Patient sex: F
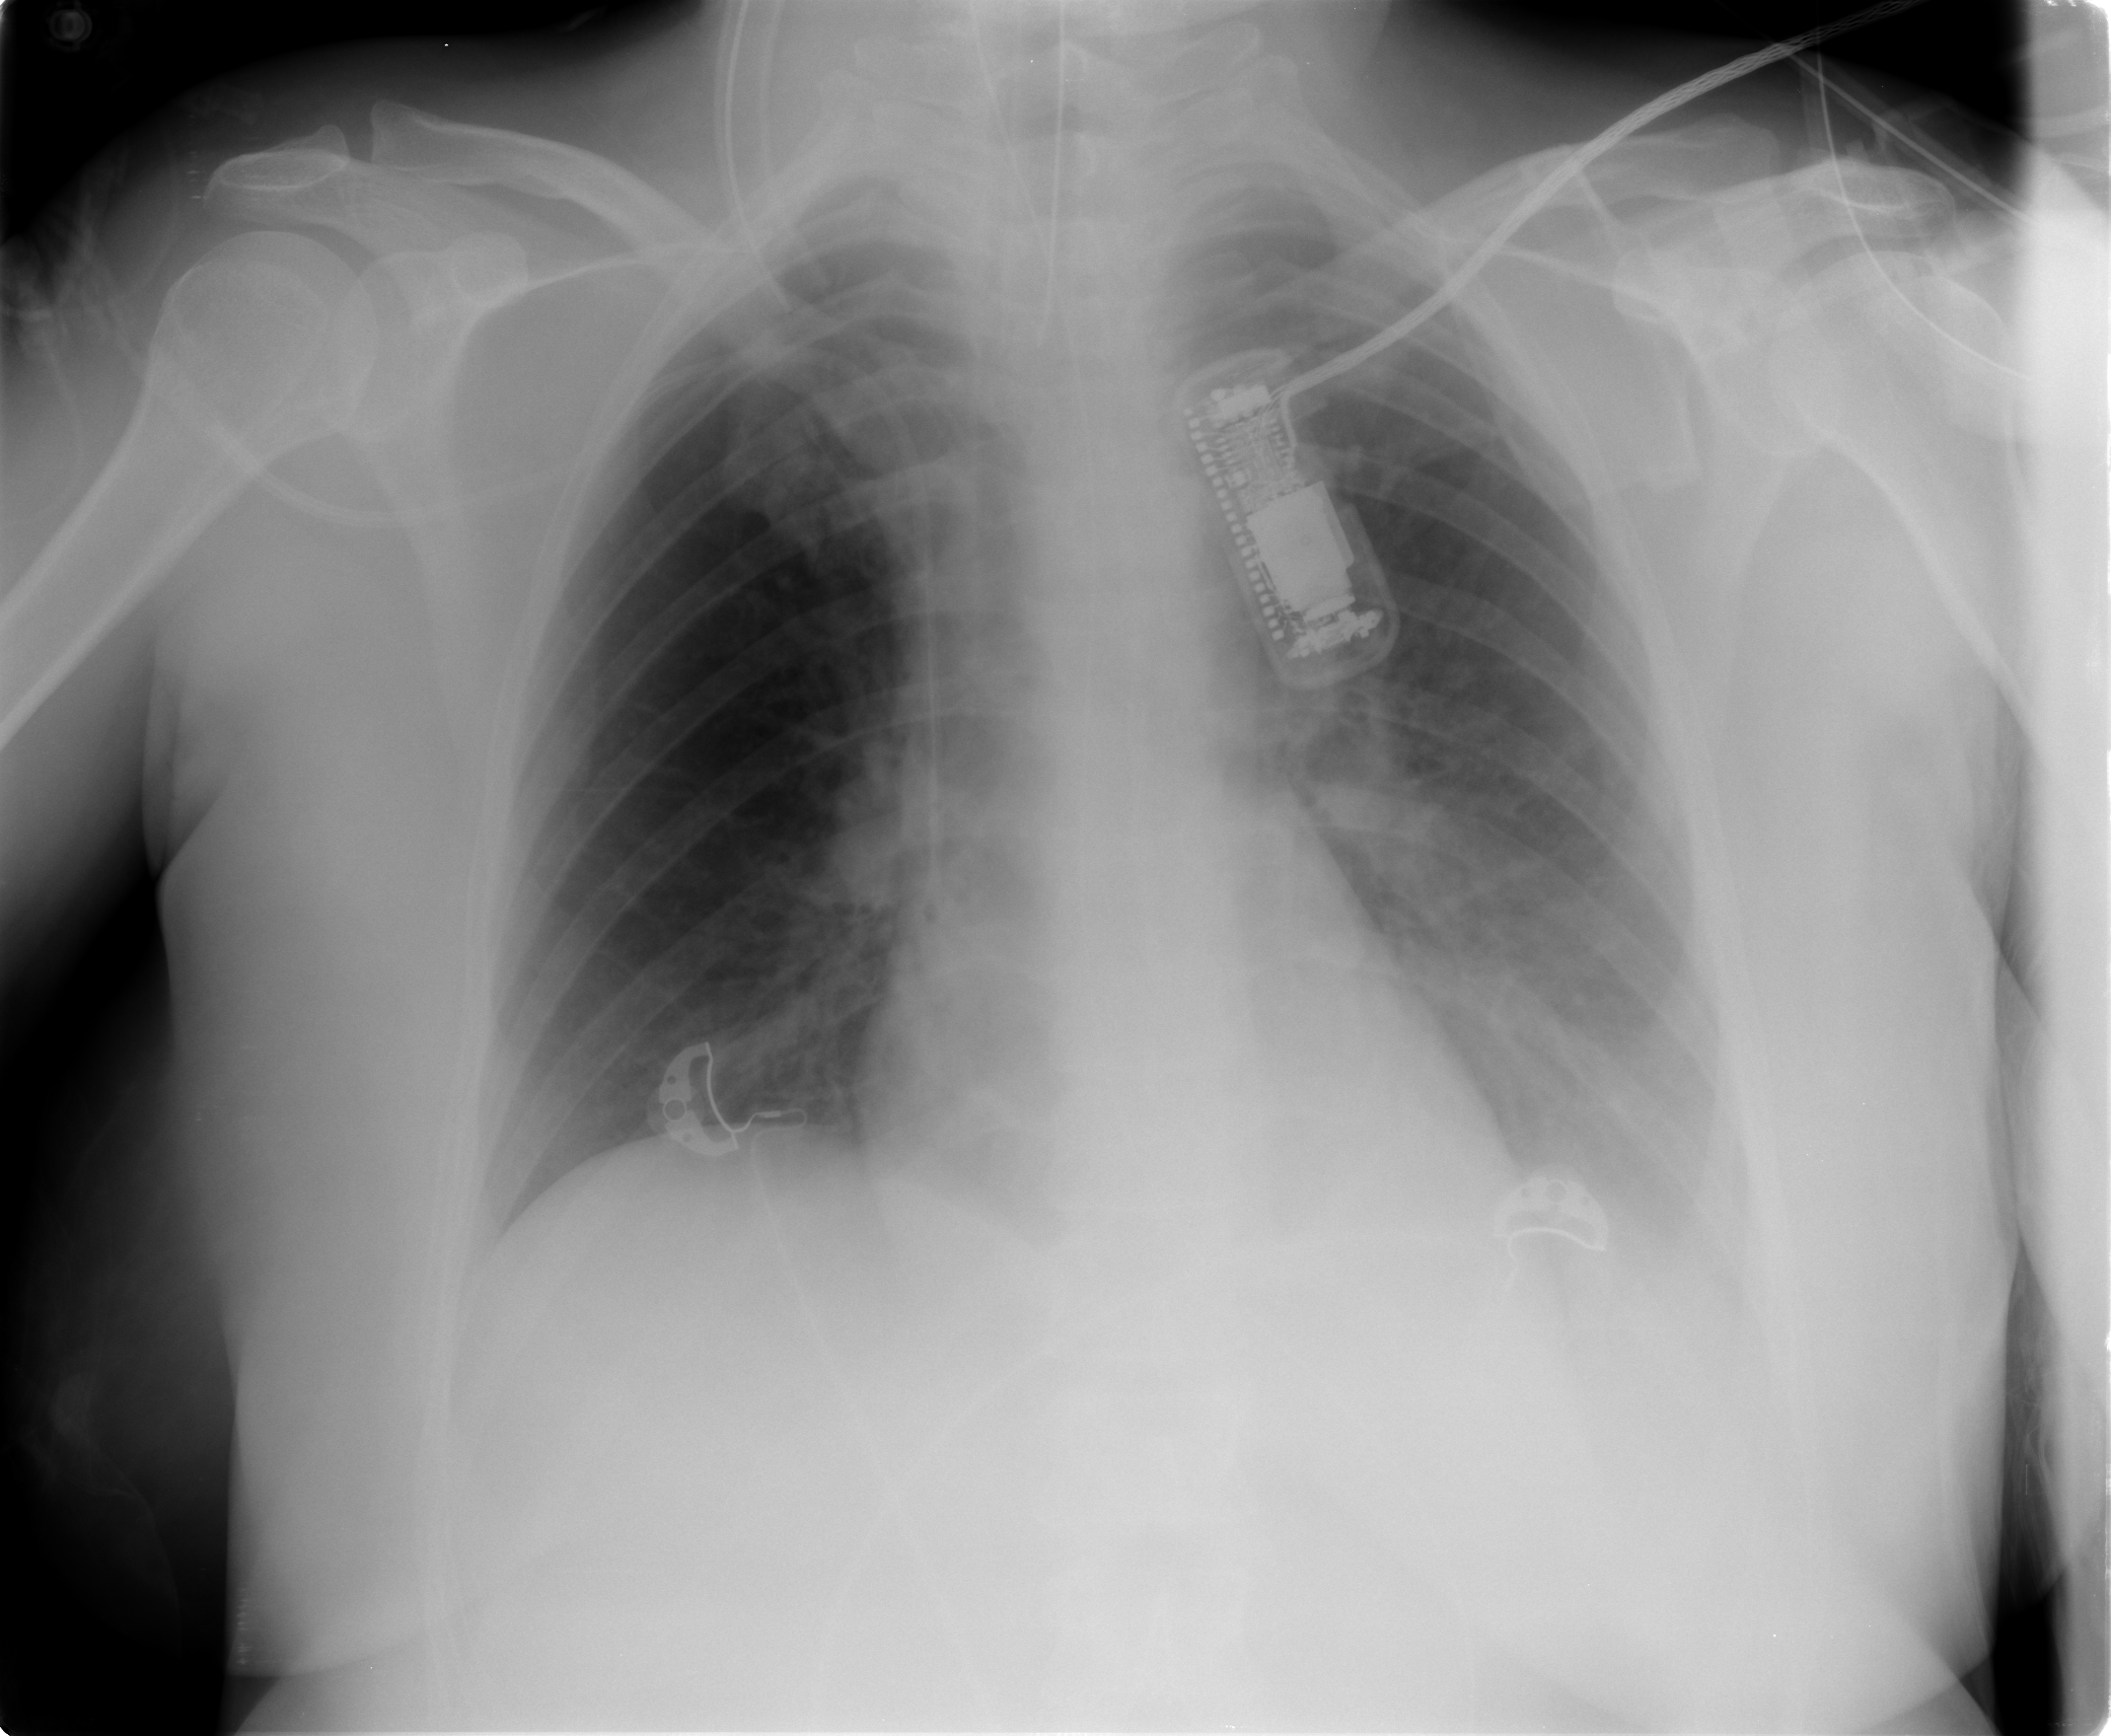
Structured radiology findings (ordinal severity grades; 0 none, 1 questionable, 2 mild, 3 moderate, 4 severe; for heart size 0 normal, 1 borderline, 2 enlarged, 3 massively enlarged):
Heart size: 0
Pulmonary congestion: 0
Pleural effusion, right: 0
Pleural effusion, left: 2
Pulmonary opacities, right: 0
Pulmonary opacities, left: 0
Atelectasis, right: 0
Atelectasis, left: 2